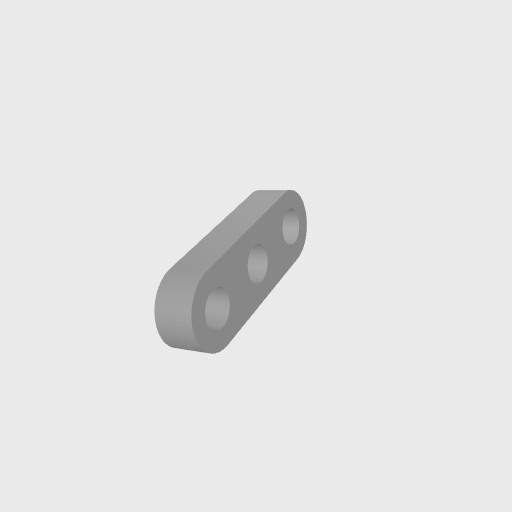
Part: FlatBeam3H